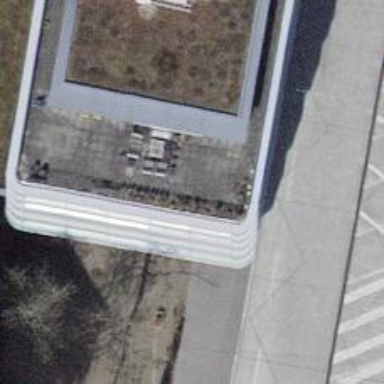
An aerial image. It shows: Cafe.